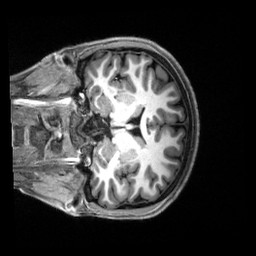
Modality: T1w
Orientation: coronal
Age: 19
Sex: female
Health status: healthy
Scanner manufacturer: siemens
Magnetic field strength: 3 T
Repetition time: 2.5 s
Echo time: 0.00222 s